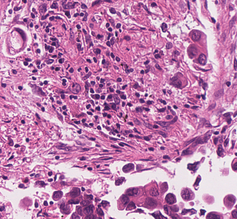
Tumor epithelial tissue: yes
Tumor-associated stroma tissue: yes
Normal tissue: no